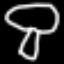
Label: mushroom